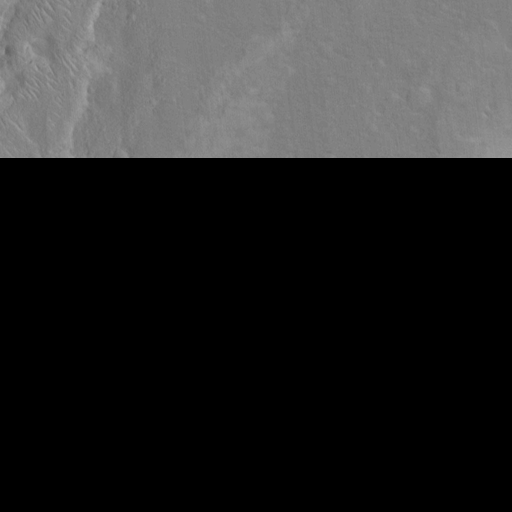
Objects detected: cone